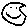
Label: smiley face